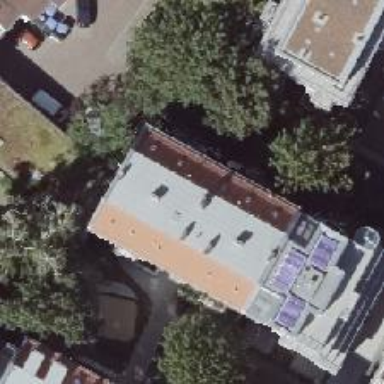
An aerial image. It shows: Unique apartment building with double saltbox roof shape.